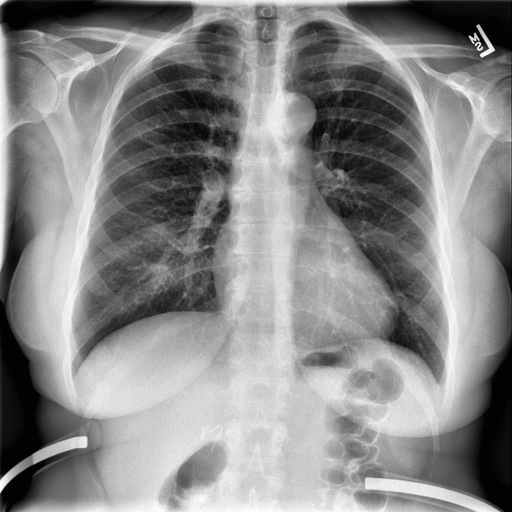
Finding: NORMAL